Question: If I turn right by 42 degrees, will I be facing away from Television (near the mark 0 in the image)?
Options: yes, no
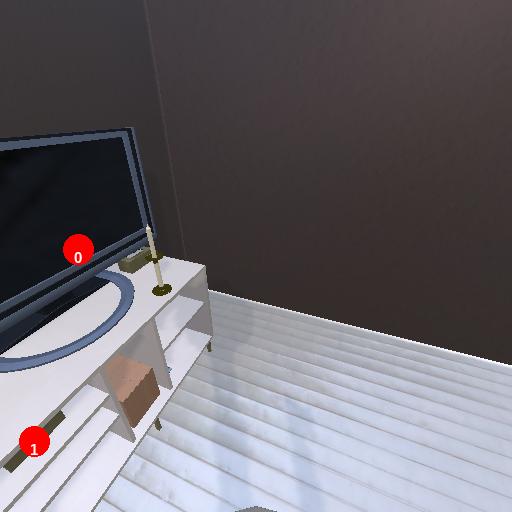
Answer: yes